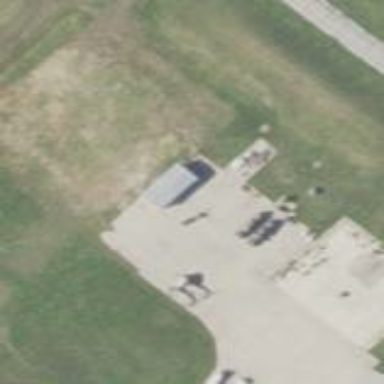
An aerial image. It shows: Concrete apron at the airport.